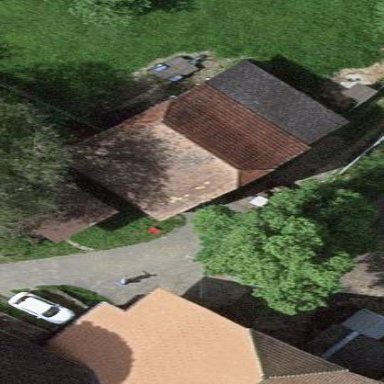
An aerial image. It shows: Rural barn.